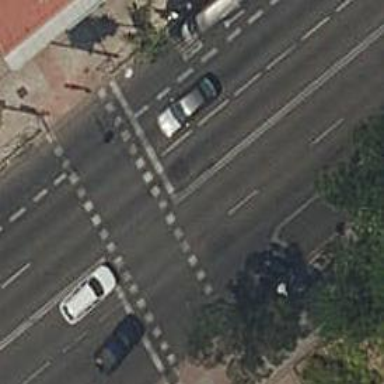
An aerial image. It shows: Road with traffic signals at the crossing.